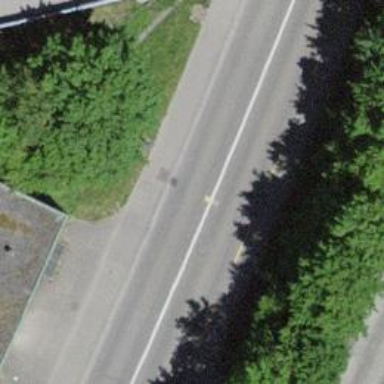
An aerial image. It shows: Secondary road passing through tunnel.